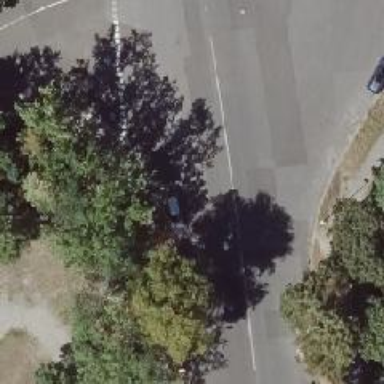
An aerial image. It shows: Unclassified road with asphalt surface. There are sidewalks on both sides.